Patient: sex M, age 65
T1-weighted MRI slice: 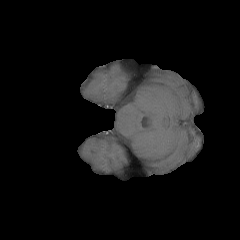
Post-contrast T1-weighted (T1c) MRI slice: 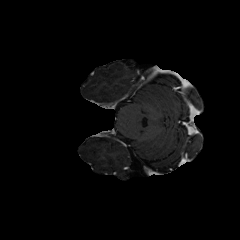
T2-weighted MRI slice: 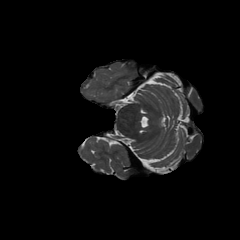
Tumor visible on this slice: no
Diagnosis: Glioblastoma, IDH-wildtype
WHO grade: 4